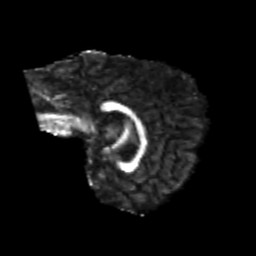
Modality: FA
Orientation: sagittal
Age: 21
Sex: female
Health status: healthy
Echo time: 0.074 s